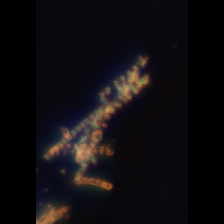
Taxon: Diatom_aggregate
Group: Diatoms